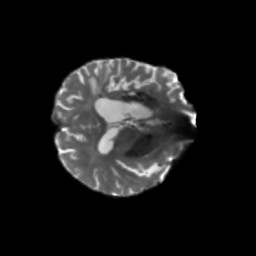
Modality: T2w
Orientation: axial
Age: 70
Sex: male
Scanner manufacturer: siemens
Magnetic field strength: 3 T
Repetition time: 5.25 s
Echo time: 0.08 s